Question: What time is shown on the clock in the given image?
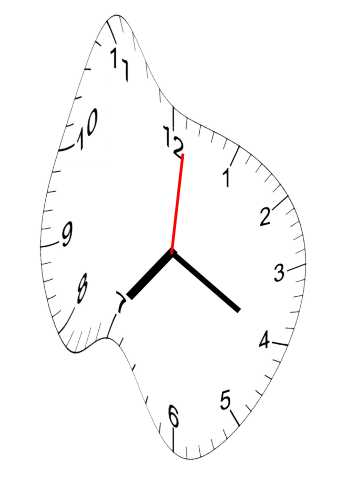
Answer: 07:20:01